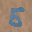
Label: 5